Field crop: maize
Growth stage: 2
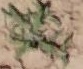
Species: atriplex